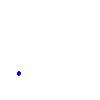
Particle: proton